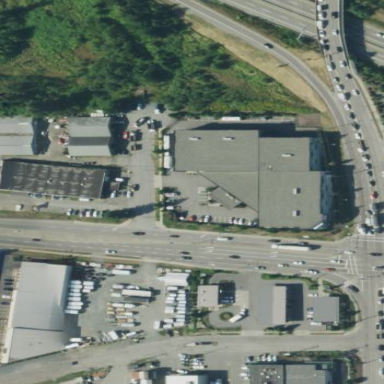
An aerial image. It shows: Warehouse used for self-storage rental.